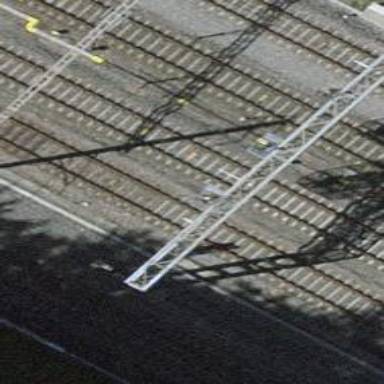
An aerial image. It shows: Railway switch.